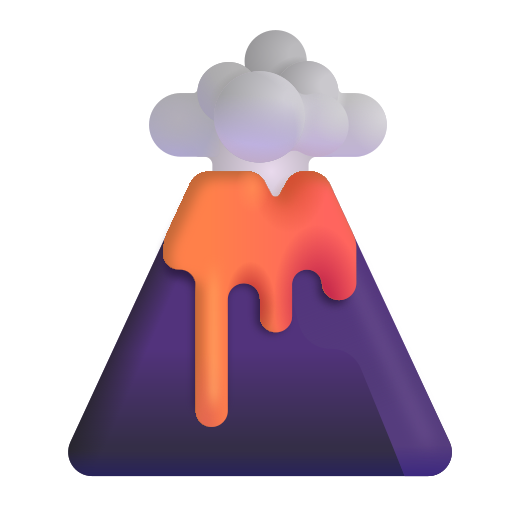
volcano color